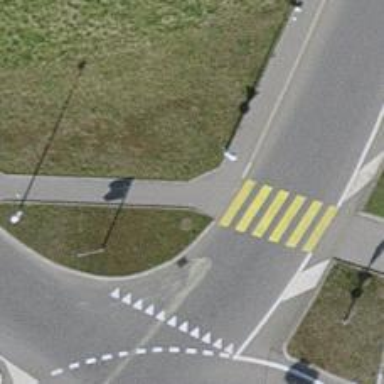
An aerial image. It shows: Kerb serving as barrier.